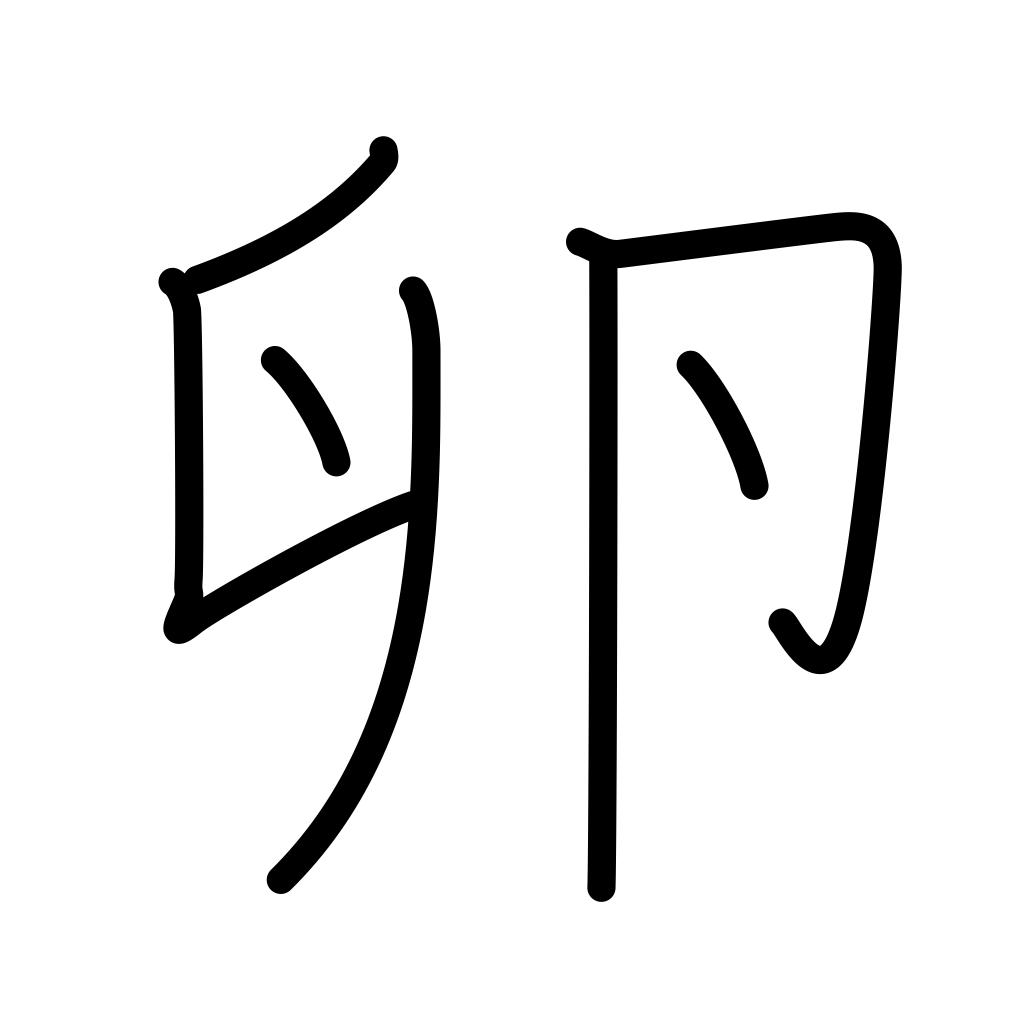
Meaning: egg, ovum, spawn, roe